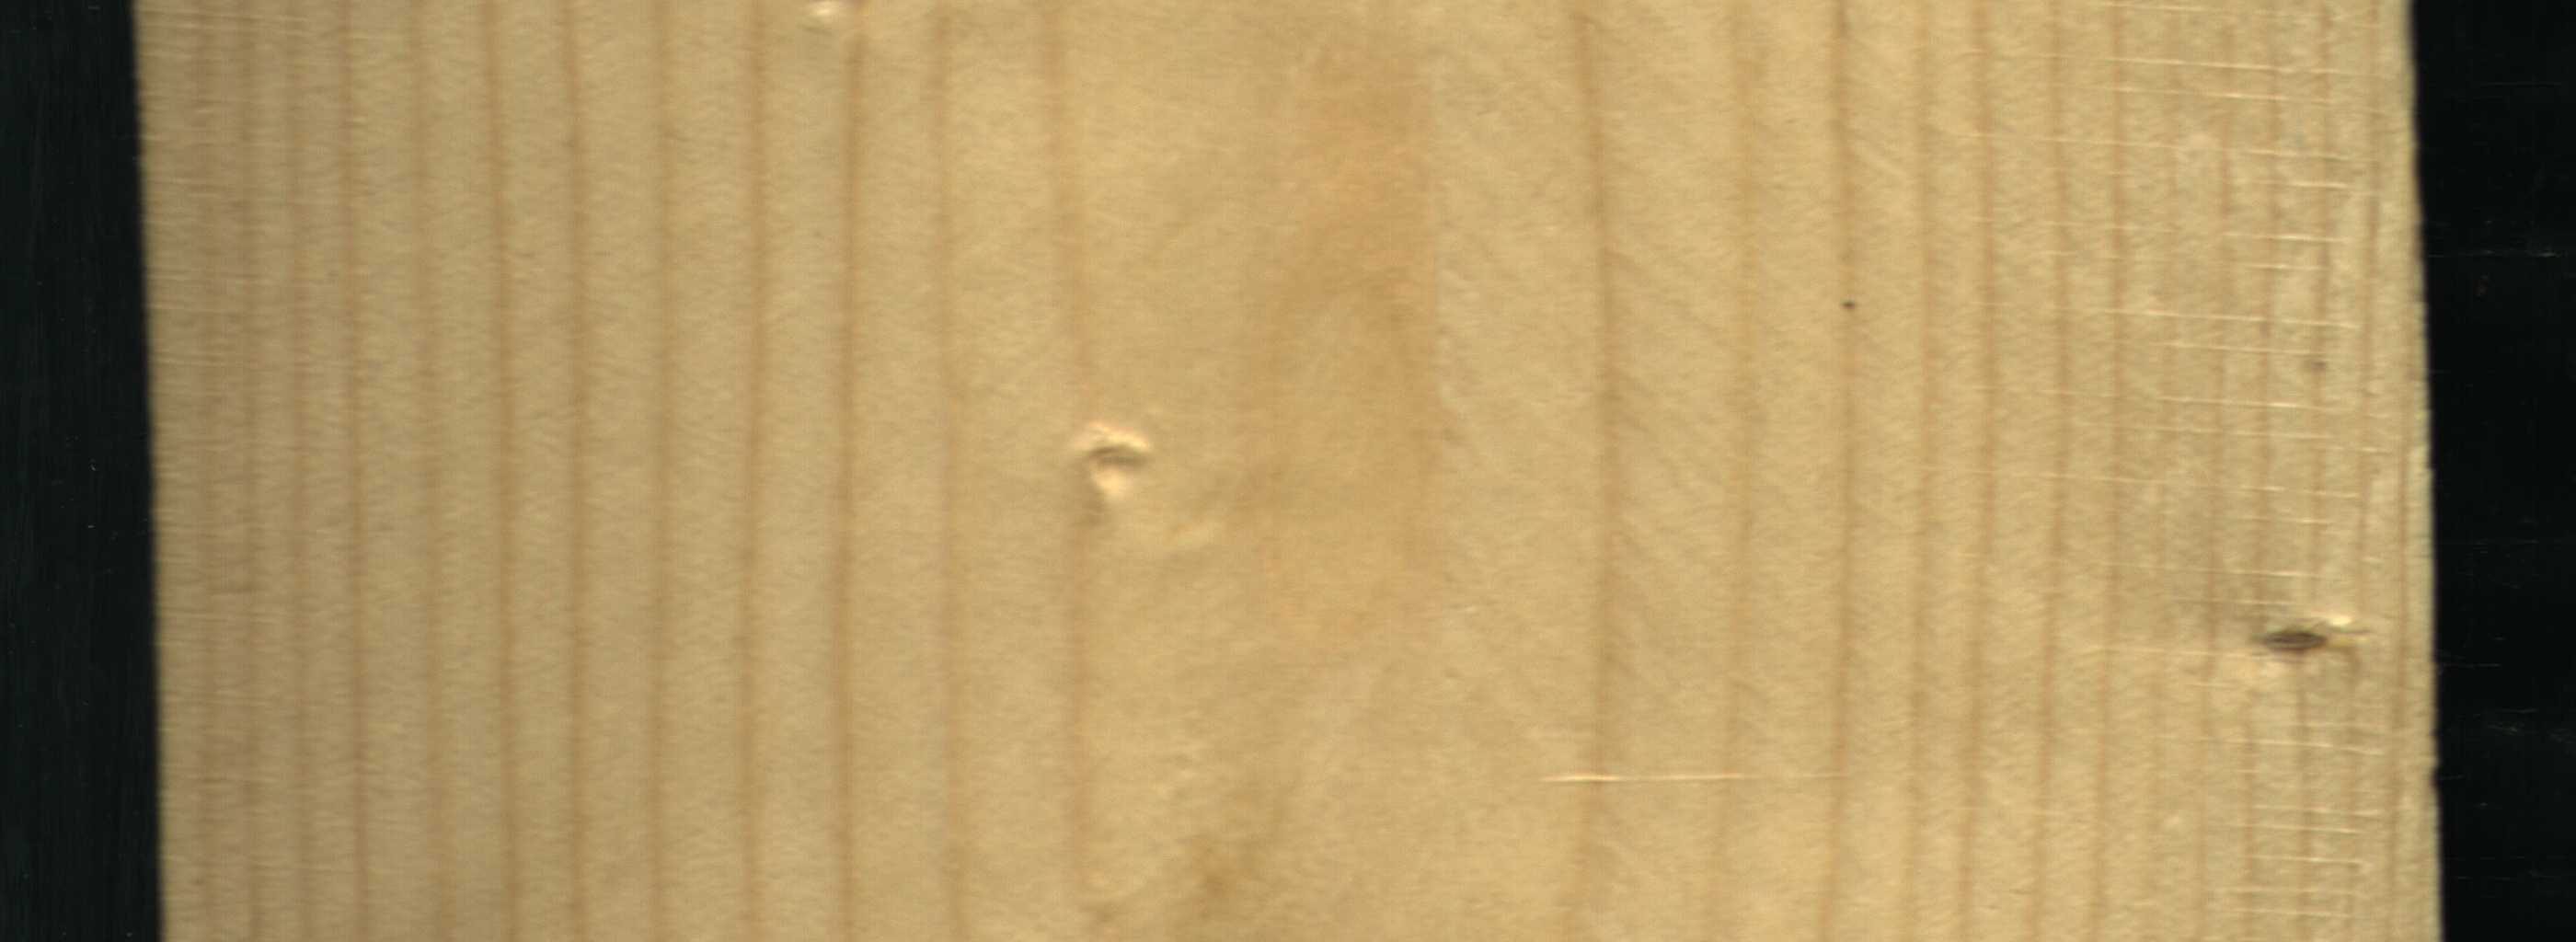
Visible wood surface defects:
Live_Knot